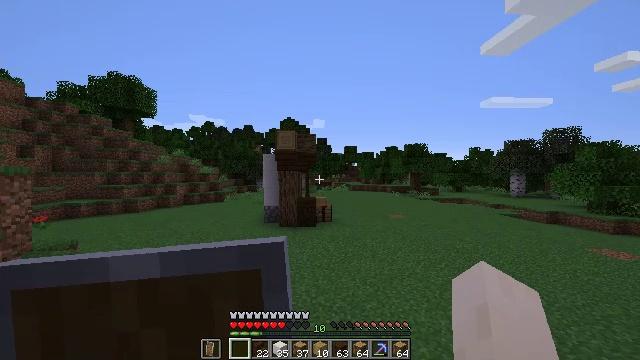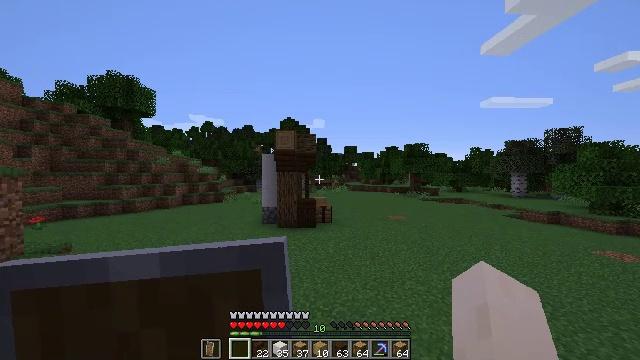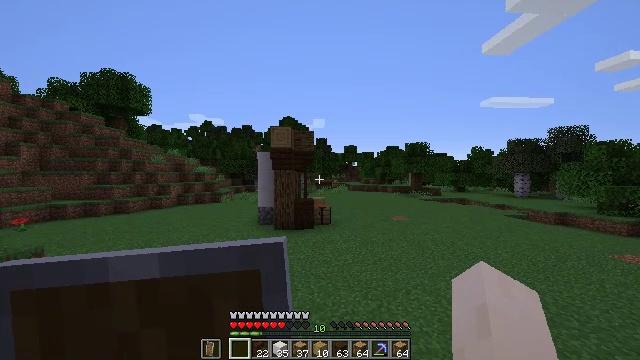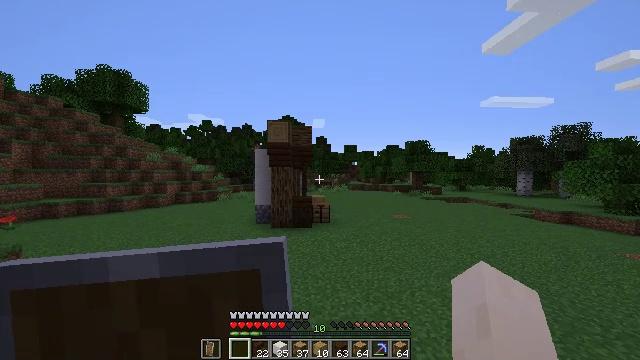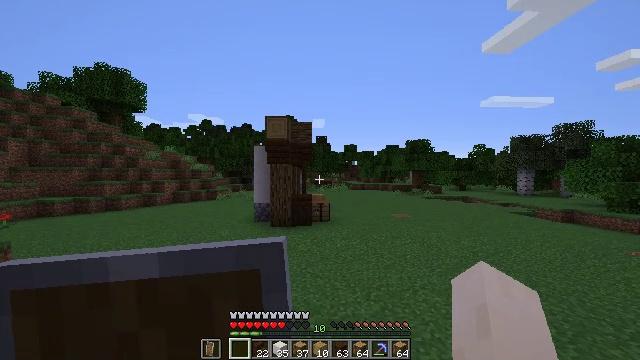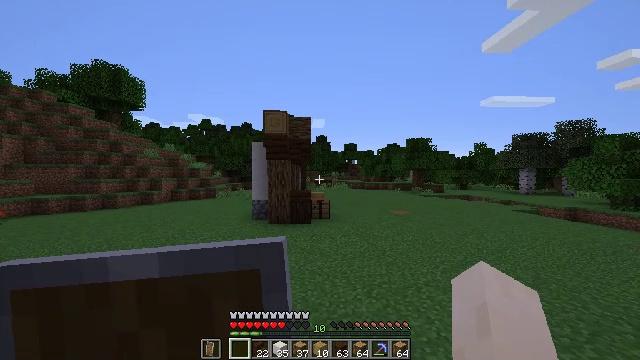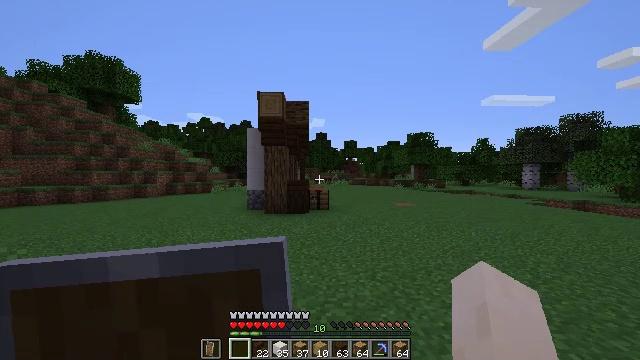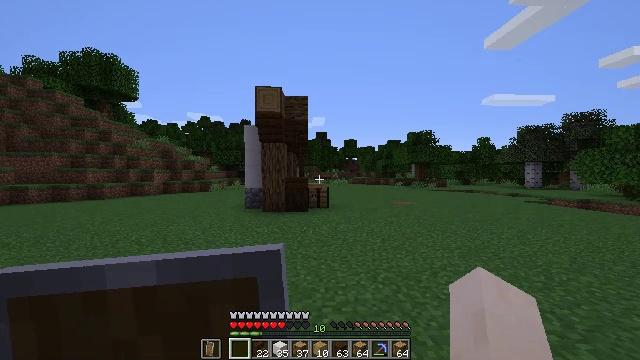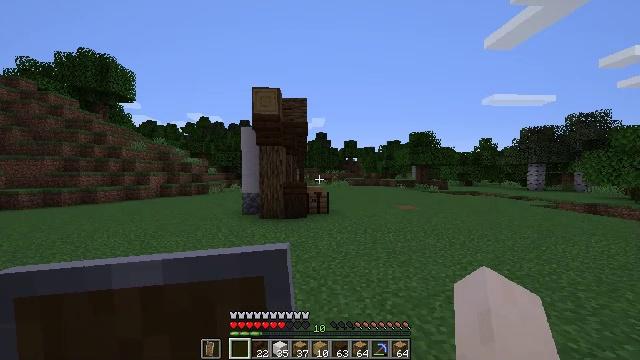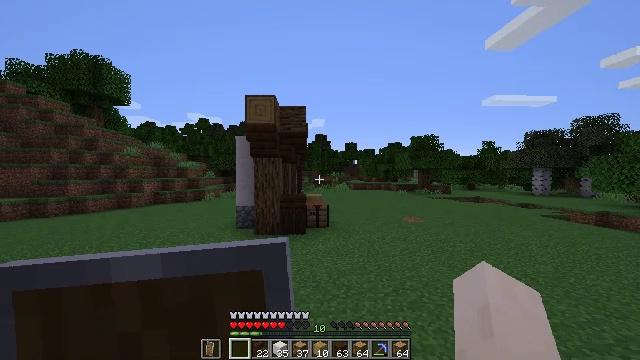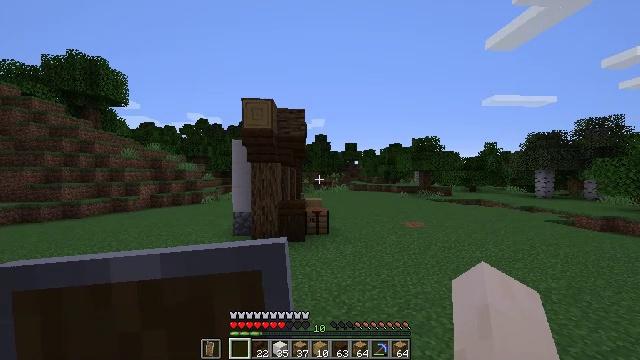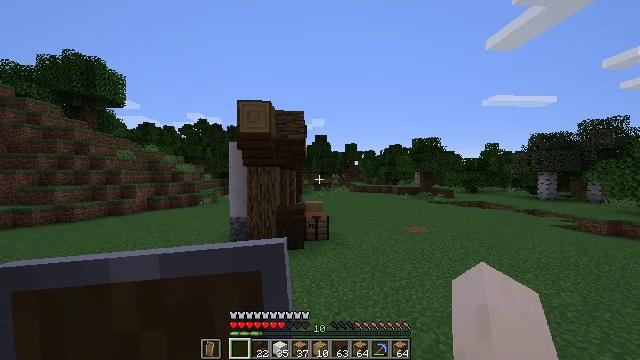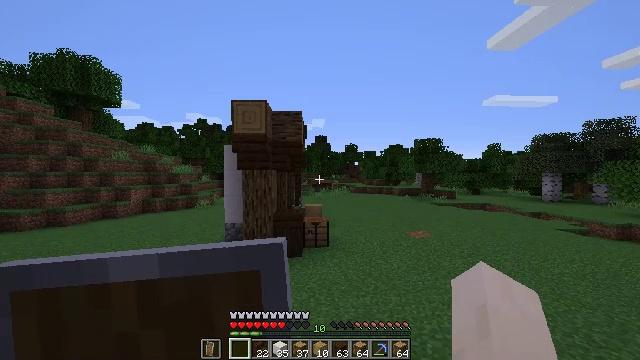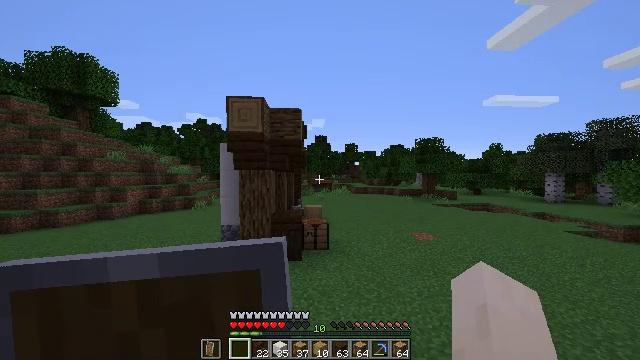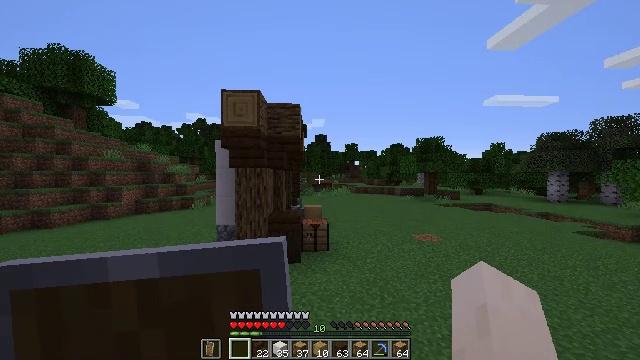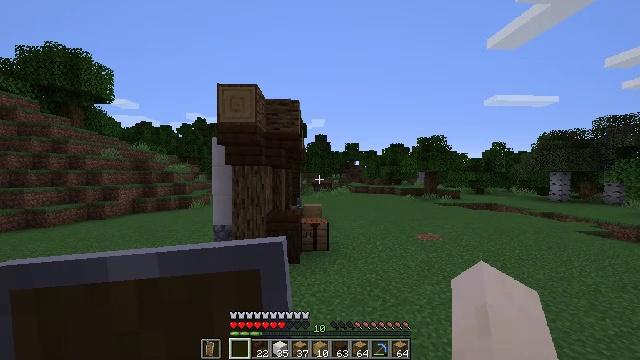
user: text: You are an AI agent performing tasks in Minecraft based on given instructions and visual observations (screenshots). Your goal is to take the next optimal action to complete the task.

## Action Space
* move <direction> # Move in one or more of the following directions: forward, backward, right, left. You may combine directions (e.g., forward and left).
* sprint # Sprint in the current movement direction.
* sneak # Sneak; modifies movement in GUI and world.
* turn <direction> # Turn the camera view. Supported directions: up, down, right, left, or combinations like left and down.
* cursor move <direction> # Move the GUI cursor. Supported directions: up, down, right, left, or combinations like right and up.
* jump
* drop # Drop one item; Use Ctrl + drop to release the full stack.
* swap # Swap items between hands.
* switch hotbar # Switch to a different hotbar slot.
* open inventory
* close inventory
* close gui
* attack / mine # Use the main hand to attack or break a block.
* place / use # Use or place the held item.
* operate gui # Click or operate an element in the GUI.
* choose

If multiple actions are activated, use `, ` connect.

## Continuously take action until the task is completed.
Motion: motion action
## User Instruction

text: Remove the dark oak stairs from the build.
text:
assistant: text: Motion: move forward, jump
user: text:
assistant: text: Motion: move forward
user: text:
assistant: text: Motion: move forward
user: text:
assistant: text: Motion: move forward
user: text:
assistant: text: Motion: move forward
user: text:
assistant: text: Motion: move forward
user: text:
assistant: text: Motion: move forward, jump
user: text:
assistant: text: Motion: move forward, jump
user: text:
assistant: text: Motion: move forward, jump
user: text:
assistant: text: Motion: move forward, jump
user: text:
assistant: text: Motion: move forward
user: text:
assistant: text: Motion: move forward
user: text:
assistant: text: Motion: move forward
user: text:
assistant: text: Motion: move forward
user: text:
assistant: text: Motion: move forward and move right
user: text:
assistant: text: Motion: move forward and move right
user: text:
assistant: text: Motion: move forward and move right
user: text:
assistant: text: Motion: move forward and move right, jump
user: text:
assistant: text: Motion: move forward and move right, jump
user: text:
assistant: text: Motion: move forward and move right, jump
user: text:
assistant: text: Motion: move forward and move right, jump
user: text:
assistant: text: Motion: move forward and move right, jump
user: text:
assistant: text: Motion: move forward and move right, jump
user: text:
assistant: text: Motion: move forward and move right
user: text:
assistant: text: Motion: move forward and move right
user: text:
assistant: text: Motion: move forward and move right
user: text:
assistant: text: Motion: move forward and move right, turn left
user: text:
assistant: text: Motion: move forward and move right, turn left
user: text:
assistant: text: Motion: move forward and move right
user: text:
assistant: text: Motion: move forward and move right